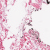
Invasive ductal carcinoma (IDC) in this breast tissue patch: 0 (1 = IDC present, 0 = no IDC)